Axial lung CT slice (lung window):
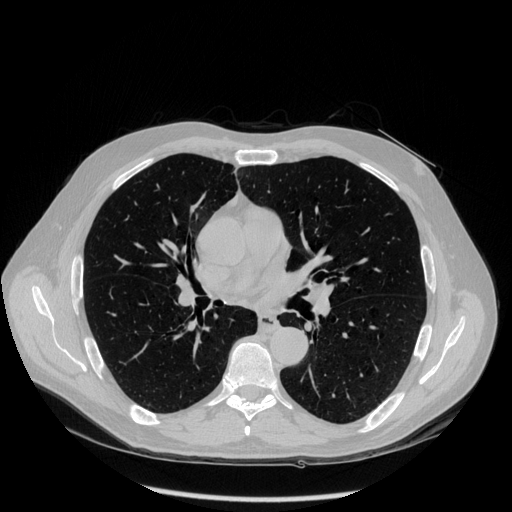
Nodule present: no